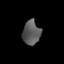
Tissue: skin
Cell type: Others
Senescence score: 0.2871
Nuclear area (px): 414
Mean DAPI intensity: 90.775